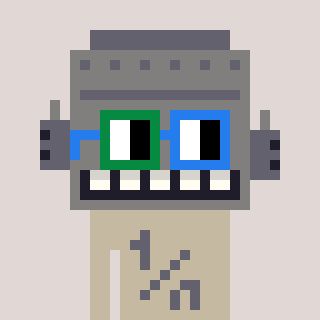
a pixel art character with square green and blue glasses, a robot-shaped head and a bege-colored body on a warm background